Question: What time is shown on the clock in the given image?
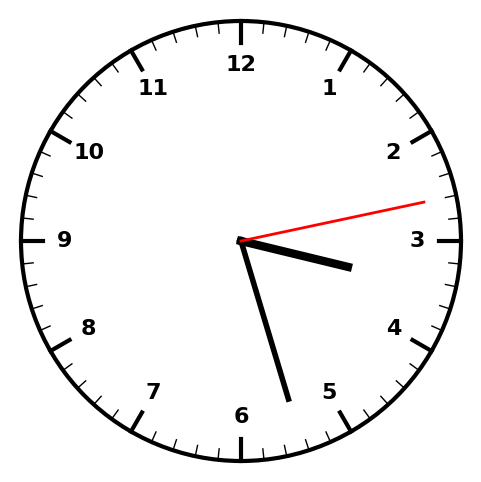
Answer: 03:27:13